Question: I am trying to make a voting system through a SQL server, and I can't get it right. What I am trying to do is get the party with the highest amount of votes.
'''
SELECT COUNT(*)
FROM Vote
INNER JOIN Members ON Vote.Voted = Members.PartyName
WHERE (PartyName is the biggest one)
'''
I expect something like [DEMS][8], or at the very least, the party name of the party with the highest votes.

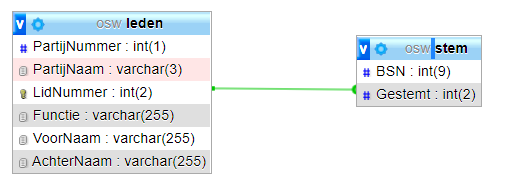
Answer: Rather than using a WHERE clause you need to use whatever the syntax is for the top record in your SQL dialect. You also need to group by partijnaam. This is a bit of a guess as I don;t know your exact data structure.
'''
SELECT PartijNaam, COUNT(*)
FROM stem
INNER JOIN leden ON stem.Gestemt = Leden.lidnummer
GROUP BY PartijNaam
ORDER BY 2 DESC
LIMIT 1
'''
'''
SELECT TOP 1 PartijNaam, COUNT(*)
FROM stem
INNER JOIN leden ON stem.Gestemt = Leden.lidnummer
GROUP BY PartijNaam
ORDER BY 2 DESC
'''